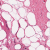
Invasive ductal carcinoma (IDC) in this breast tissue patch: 0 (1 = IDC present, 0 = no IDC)